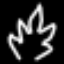
Label: leaf